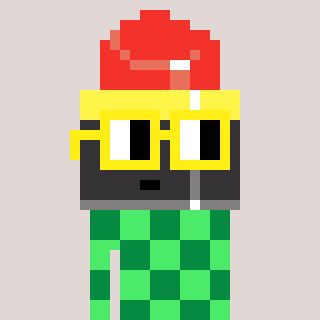
a pixel art character with square yellow glasses, a lipstick-shaped head and a teal-colored body on a warm background